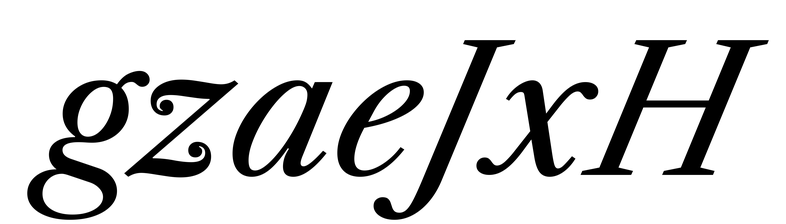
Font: LibreCaslonText-Italic_Italic